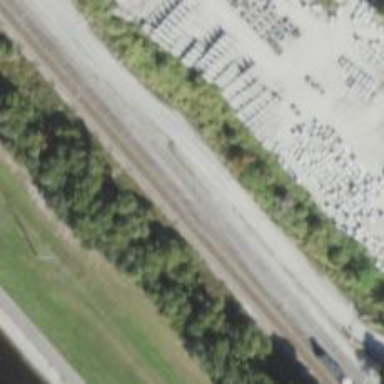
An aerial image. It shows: Railway siding with rails.